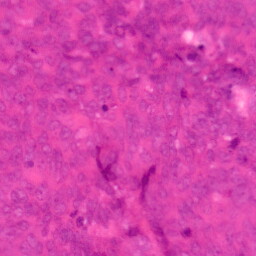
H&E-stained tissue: Colon